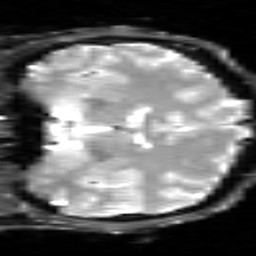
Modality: inplaneT2
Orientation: coronal
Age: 28
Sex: male